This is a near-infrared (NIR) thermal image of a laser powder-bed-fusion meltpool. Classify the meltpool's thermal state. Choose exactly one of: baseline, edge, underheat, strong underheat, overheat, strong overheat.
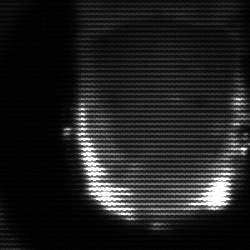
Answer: baseline